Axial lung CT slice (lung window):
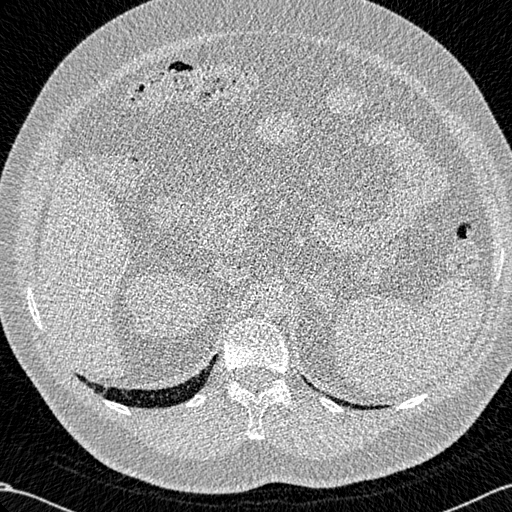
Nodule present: no